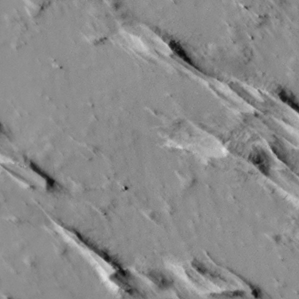
Label: non_frost